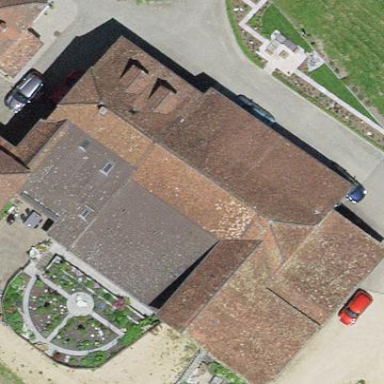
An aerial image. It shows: Farm building.